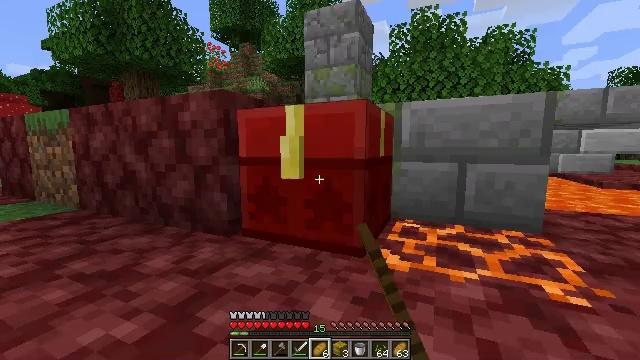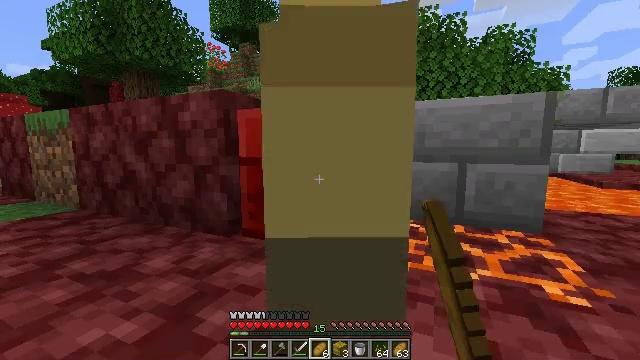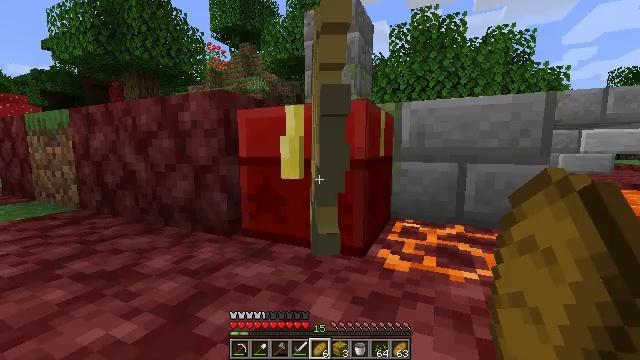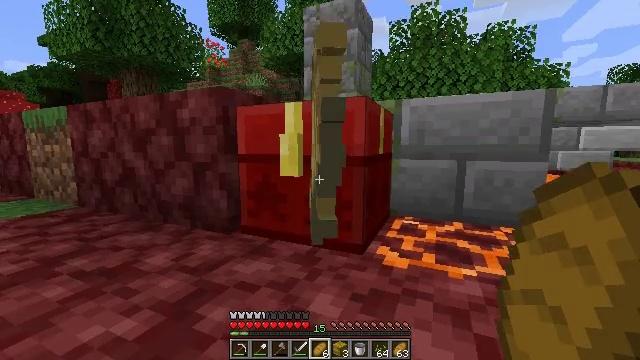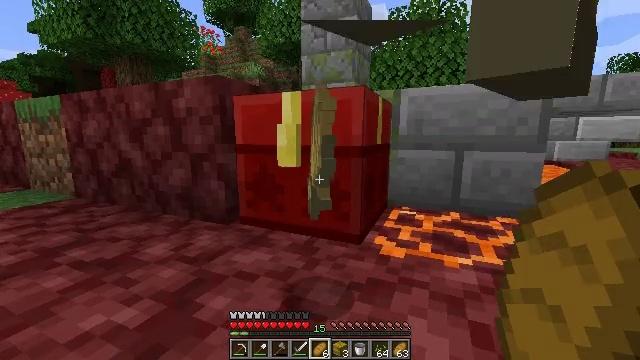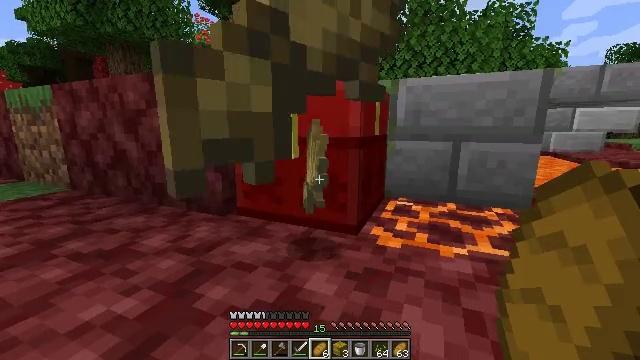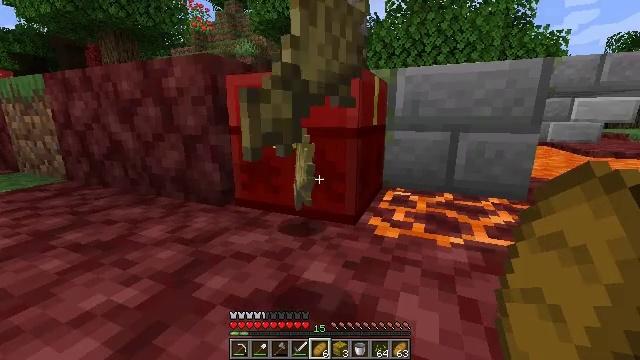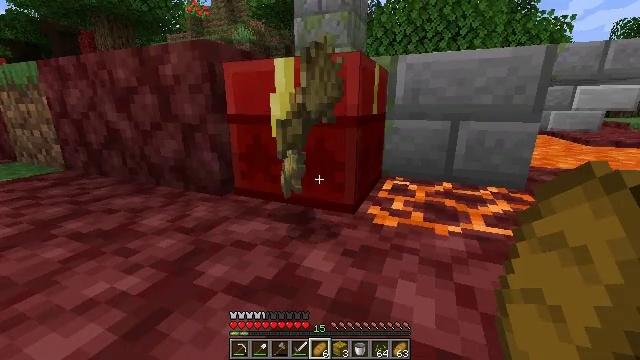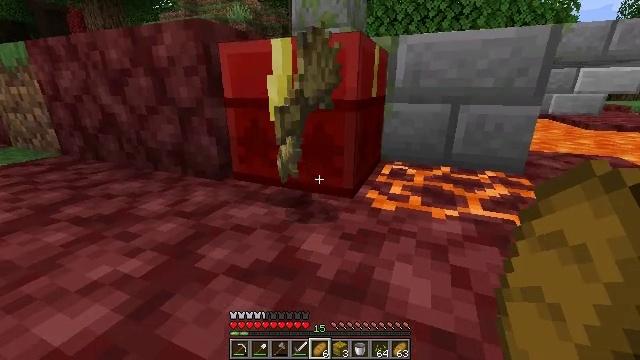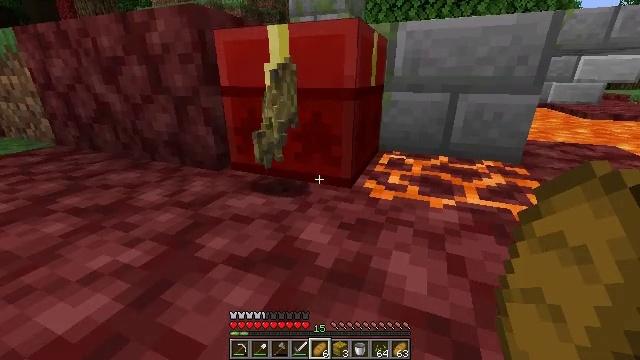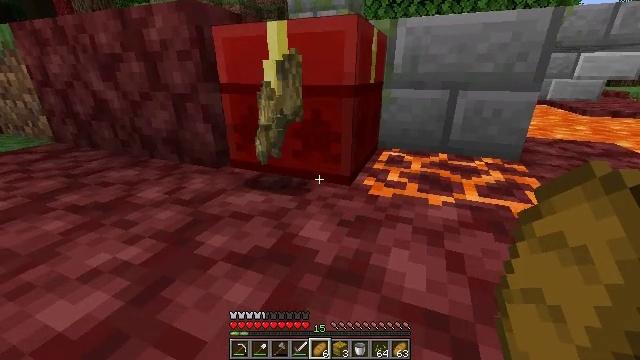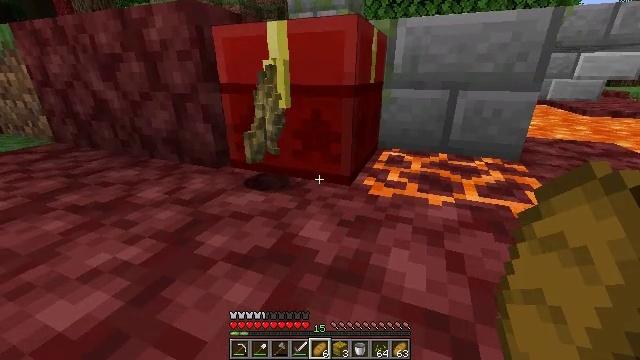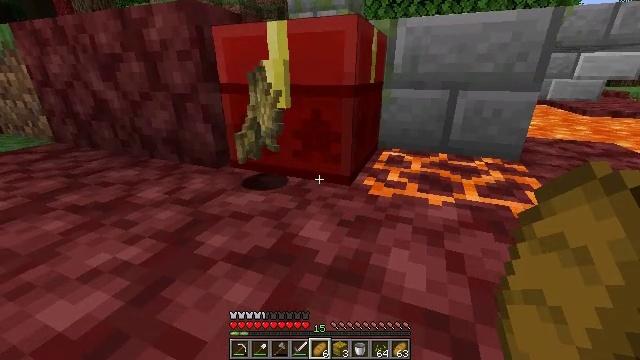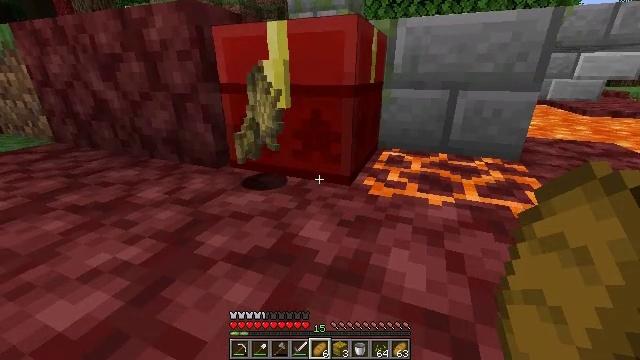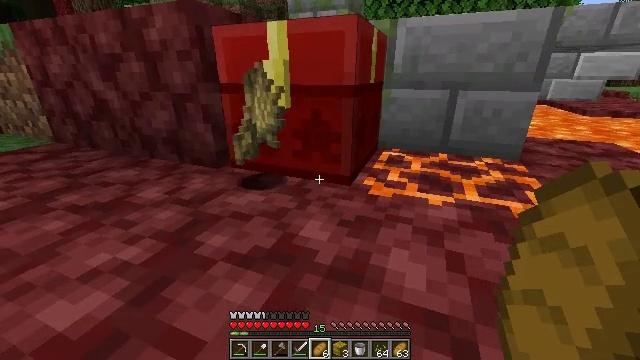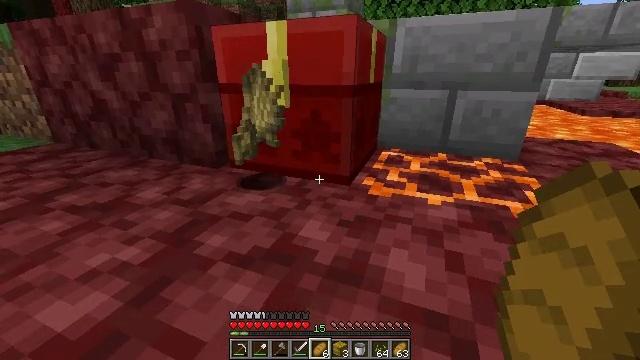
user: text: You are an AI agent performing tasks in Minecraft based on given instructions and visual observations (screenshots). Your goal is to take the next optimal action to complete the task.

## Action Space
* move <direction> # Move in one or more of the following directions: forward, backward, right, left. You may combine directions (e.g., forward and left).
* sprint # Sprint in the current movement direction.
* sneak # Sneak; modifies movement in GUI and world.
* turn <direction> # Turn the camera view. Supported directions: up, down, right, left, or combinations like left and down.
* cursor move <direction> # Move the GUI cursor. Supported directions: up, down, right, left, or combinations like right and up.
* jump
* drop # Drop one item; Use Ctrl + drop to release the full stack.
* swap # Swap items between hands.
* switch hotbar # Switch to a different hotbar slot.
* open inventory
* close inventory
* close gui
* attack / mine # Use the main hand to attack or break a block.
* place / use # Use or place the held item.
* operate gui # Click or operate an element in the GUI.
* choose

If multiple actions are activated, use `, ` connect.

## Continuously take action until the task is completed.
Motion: motion action
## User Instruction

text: Drop a leather chestplate.
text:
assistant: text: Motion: no_op
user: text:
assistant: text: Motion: no_op
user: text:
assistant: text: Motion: no_op
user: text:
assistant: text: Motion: turn down
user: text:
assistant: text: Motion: turn down
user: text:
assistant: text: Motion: turn down
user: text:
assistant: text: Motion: turn down
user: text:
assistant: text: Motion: turn down
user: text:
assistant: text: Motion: turn down
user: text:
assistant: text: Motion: no_op
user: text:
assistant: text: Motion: no_op
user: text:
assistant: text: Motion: no_op
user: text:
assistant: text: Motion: no_op
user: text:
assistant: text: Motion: no_op
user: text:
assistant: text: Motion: no_op
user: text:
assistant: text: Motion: no_op
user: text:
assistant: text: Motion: move forward
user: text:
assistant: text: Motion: move forward, jump
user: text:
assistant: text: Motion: move forward, jump
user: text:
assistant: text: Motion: move forward, jump
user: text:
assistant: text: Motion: move forward, turn down, jump
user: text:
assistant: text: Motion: move forward, turn down, jump
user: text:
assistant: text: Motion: move forward, turn down, jump
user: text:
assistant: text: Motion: move forward, turn down
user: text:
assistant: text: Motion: move forward, turn down
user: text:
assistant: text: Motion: move forward, turn down
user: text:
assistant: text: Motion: move forward, turn down
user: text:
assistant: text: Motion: turn down
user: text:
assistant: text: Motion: turn right and down
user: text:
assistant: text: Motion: turn right and down